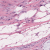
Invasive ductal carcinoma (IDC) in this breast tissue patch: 0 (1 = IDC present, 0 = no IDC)